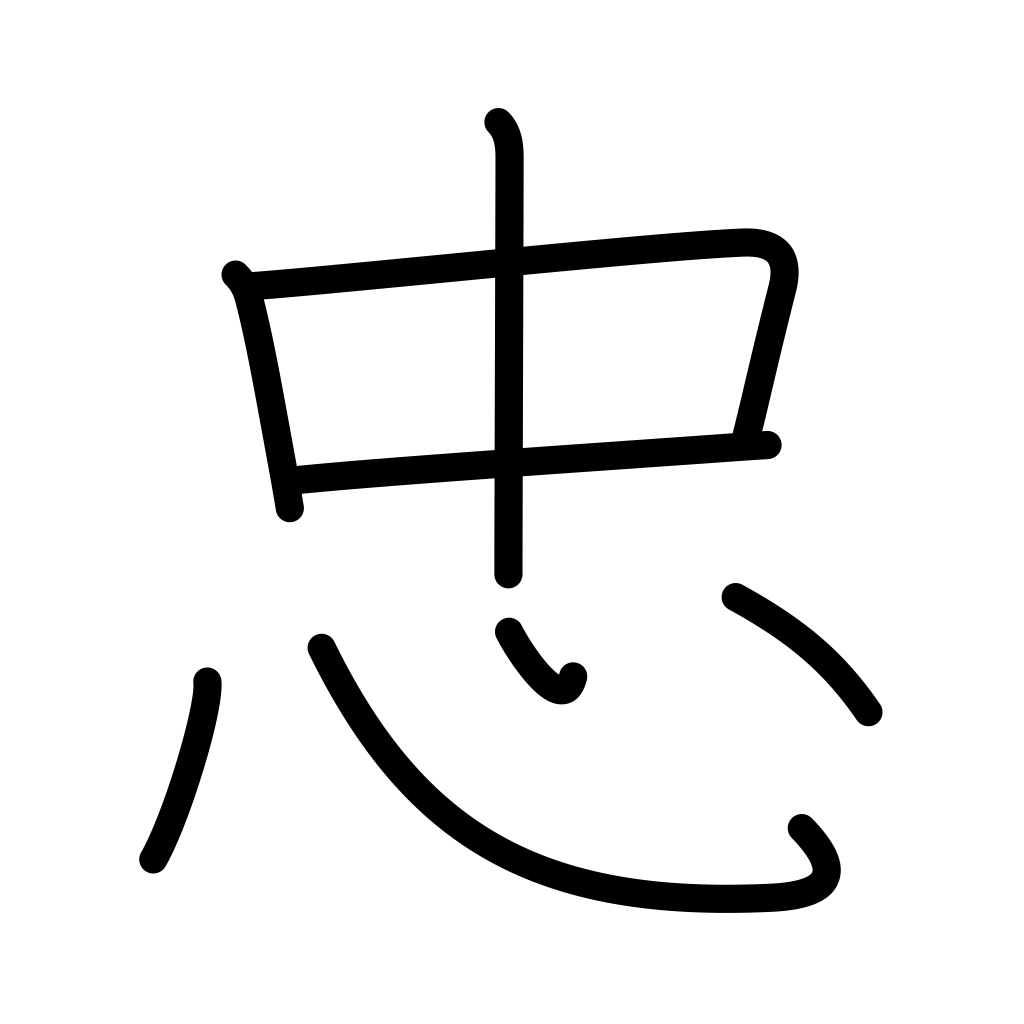
Meaning: loyalty, fidelity, faithfulness